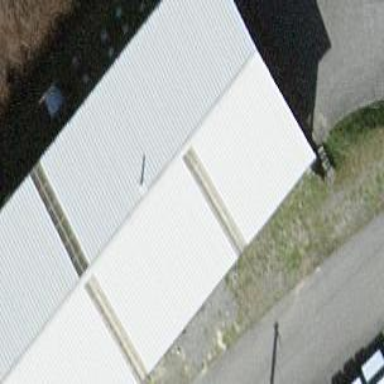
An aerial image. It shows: Industrial building.